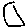
Label: triangle